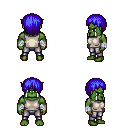
a pixel art fantasy rpg character, male body template, orc, green skin, white sleeveless shirt, metal pants, blue plain hairstyle, white cloth bandages, four views (front, back, left, right), 2x2 character sprite sheet, small pixel art, hard edges, no anti-aliasing